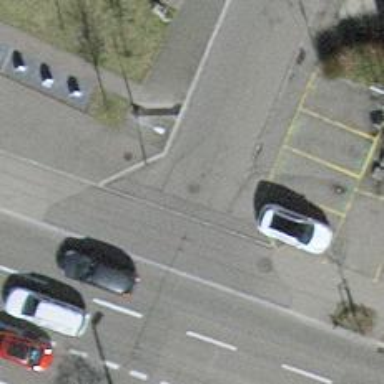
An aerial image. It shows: Unmarked crossing with traffic calming table on the road.